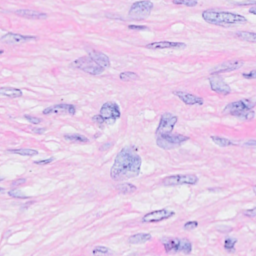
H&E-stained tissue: Breast